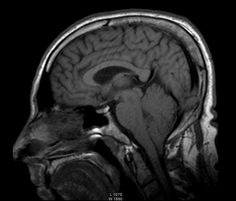
Label: notumor